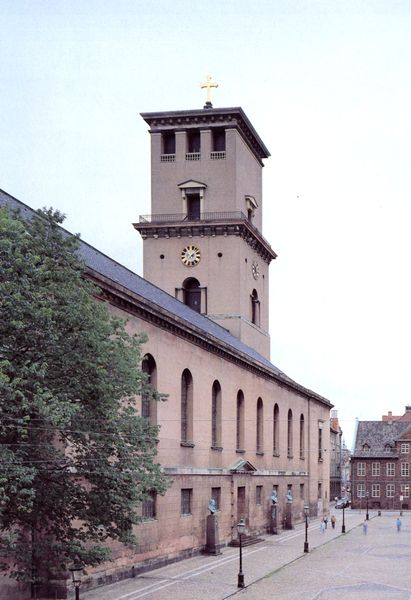
Titel: Frauenkirche, Ansicht von Nordosten
Künstler: Christian Frederik Hansen
Standort: Kopenhagen (EU - Dänemark)
Schlagwörter: baum, blau, blätter, himmel, wolken, kirchturm, menschen, stadt, braun, fenster, grau, lampen, laterne, laternen, strasse, tür, dach, gebäude, haus, zaun, architektur, stein, häuser, kirche, gold, rund, schornstein, turm, balkon, bogen, fassade, gasse, perspektive, pflaster, türen, dächer, giebel, backstein, fußgänger, platz, rundbogen, strom, treppe, büste, uhr, geländer, stufen, bronze, leuchten, foto, fotografie, bögen, eingang, messing, glockenturm, kloster, kreuz, dom, mauerwerk, groß, schlicht, gehweg, dreiecksgiebel, portal, skulpturen, farbfoto, gotisch, christlich, rundbögen, zaum, etagen, ballustrade, absatz, büsten, autos, dachrinne, römisch, kirchturmuhr, turmuhr, straßenlaternen, romanisch, bogenfenster, kruez, uhren, oto